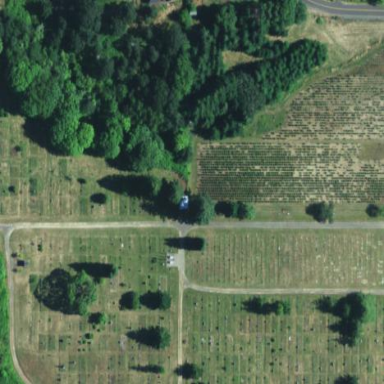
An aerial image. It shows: Graveyard.